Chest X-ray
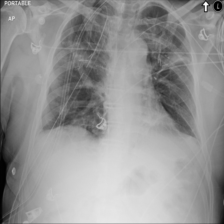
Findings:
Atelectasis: negative
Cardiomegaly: negative
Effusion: negative
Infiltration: negative
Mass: negative
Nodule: negative
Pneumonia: negative
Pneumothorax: negative
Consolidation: negative
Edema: negative
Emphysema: negative
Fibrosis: negative
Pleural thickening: negative
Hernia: negative